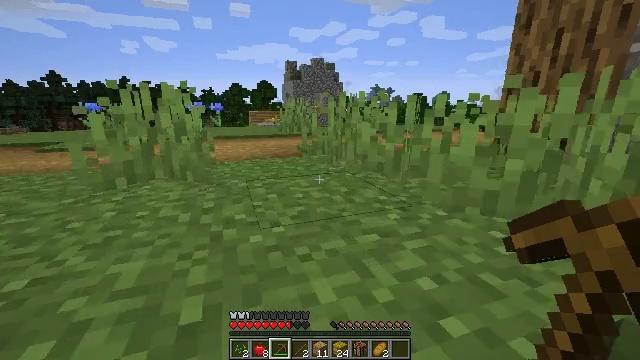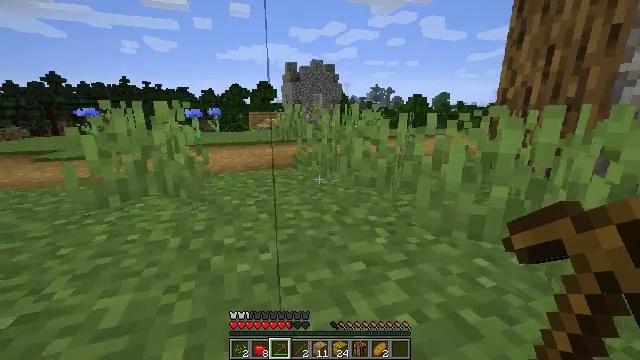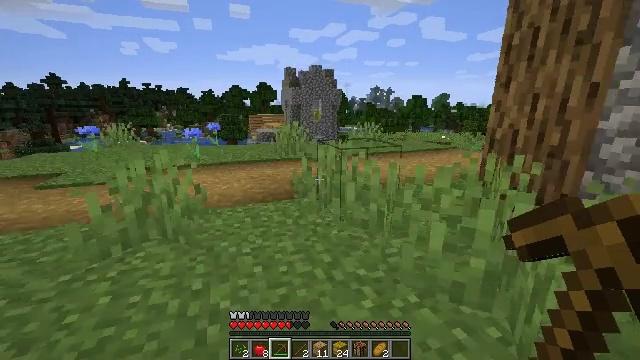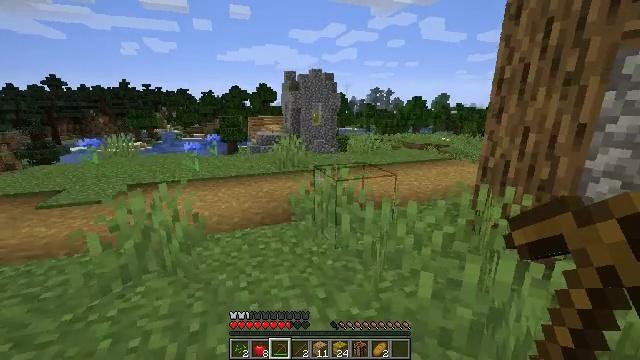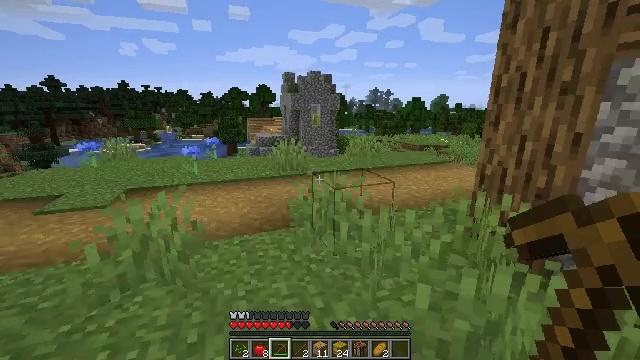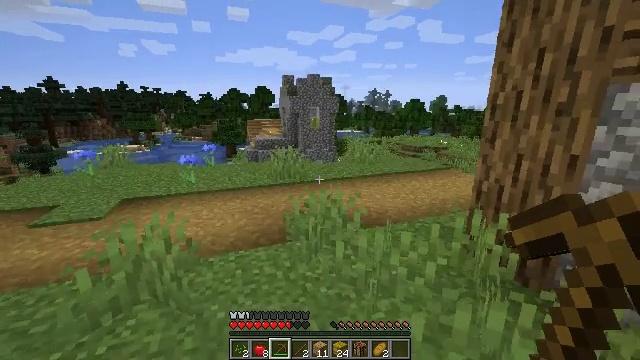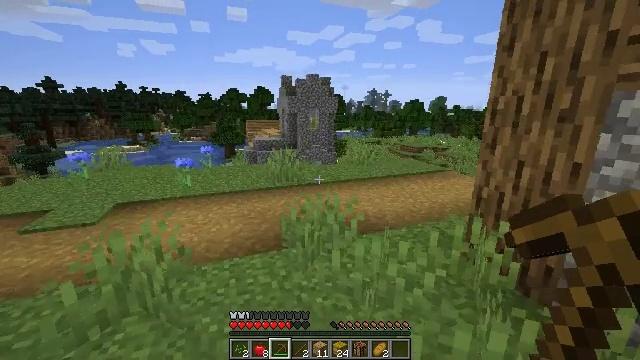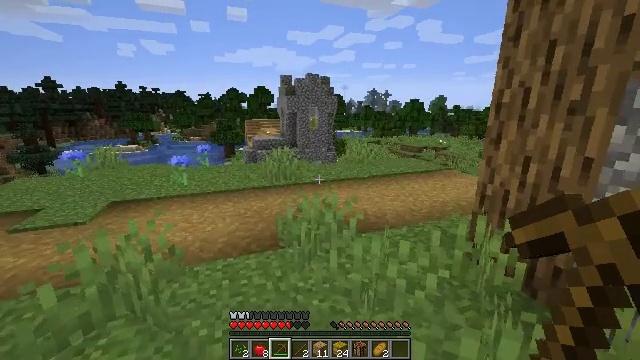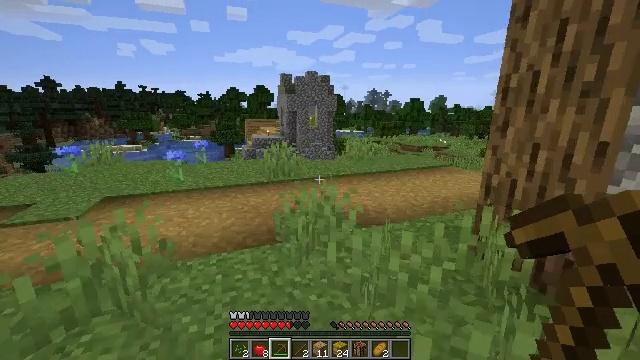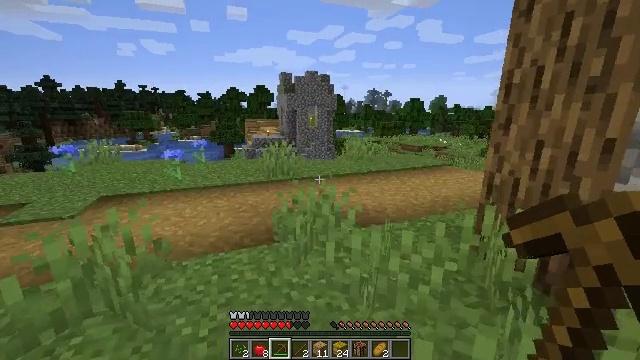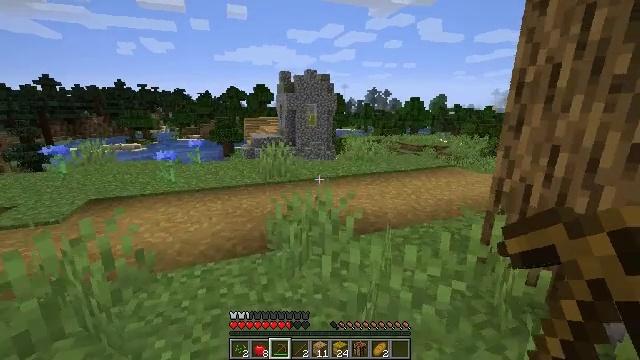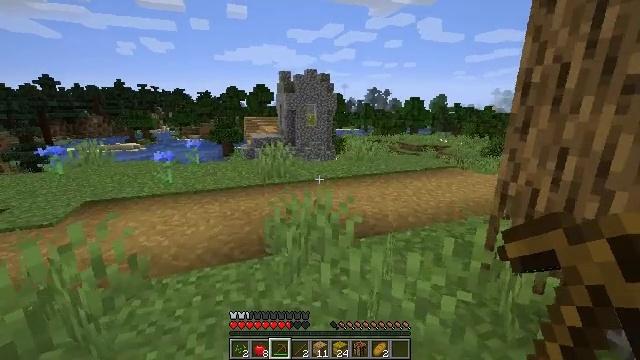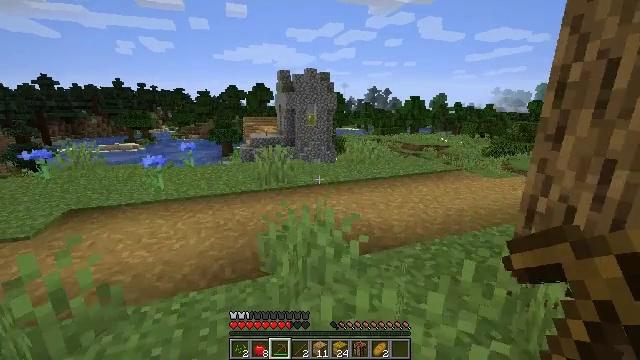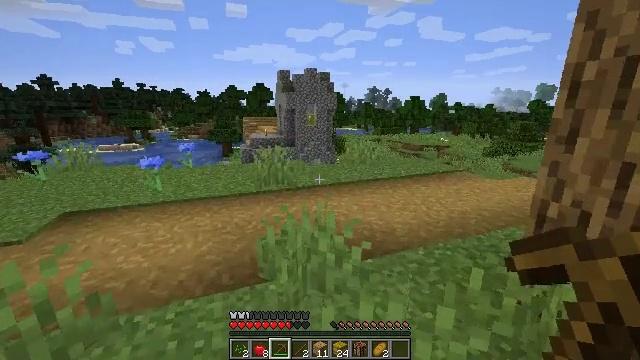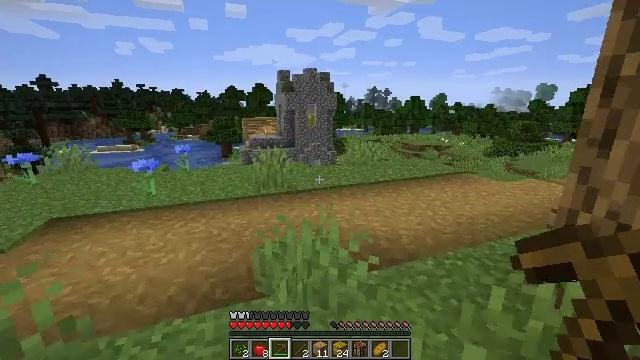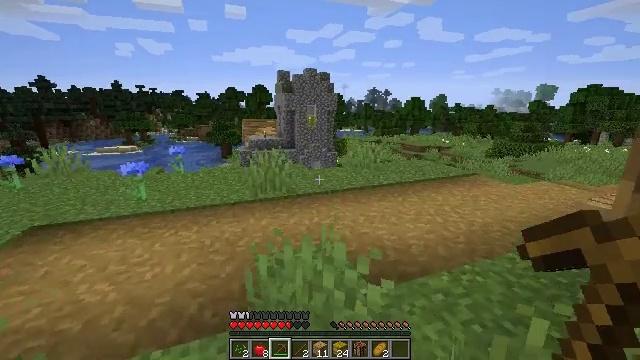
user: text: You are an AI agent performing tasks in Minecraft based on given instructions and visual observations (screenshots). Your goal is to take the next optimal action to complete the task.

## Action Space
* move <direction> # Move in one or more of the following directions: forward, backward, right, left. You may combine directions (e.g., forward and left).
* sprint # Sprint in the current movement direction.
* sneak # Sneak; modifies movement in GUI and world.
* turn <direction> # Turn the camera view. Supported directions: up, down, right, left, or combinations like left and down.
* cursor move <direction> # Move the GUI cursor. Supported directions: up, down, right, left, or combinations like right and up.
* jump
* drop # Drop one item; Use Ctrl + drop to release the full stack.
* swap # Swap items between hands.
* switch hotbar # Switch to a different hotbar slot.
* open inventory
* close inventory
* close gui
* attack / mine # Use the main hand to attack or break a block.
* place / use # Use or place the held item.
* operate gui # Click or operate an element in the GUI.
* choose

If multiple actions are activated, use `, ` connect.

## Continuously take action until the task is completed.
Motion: motion action
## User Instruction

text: Break the grass path to collect materials.
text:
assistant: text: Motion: move forward, jump
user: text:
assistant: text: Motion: move forward, jump
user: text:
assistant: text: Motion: move forward, jump
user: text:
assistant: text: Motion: move forward, jump
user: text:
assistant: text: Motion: move forward, jump
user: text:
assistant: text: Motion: move forward, jump
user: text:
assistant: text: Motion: move forward, jump
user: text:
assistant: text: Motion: move forward, jump
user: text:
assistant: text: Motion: move forward
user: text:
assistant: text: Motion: move forward
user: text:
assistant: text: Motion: move forward
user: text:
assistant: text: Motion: move forward
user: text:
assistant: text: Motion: move forward
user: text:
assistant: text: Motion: move forward
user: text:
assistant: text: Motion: move forward
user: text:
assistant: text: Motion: move forward
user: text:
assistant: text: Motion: move forward
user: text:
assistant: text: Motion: move forward
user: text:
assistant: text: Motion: move forward
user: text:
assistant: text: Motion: move forward
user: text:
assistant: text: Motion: move forward
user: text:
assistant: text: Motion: move forward
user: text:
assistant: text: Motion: move forward
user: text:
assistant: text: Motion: move forward
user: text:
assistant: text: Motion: move forward
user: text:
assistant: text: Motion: move forward, turn right and down
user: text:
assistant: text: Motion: move forward, turn right and down
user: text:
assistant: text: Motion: move forward, turn right and up
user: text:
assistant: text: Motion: move forward, turn right and up
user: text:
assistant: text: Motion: move forward